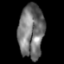
Tissue: lung
Cell type: Epithelial cells
Senescence score: 0.188
Nuclear area (px): 1348
Mean DAPI intensity: 115.897